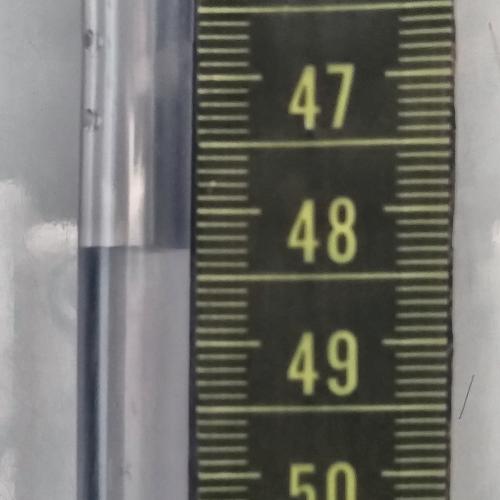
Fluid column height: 48.3 cm